Question: So here is the issue, I have 6 divs that are using . They are arranged as can be seen in the image below.

The image is the layout I am looking for, equal spacing between each of the divs, but with the end ones up against the edges of the container.
My understanding is that this cannot be done by, for example, setting a margin-right:10px on all of them, and removing the margin on the 3rd and 6th elements as these may be dragged to a different position, therefore they would no longer be in the 3rd and 6th position.
I don't think it can be done either by adding each section into a column div and setting connectWith in the jQuery sortables setting as this set of 6 are themselves inside a div that is connected to other lists, and I dont think you can have connectWith: '.connectedSortable, .column' anyway.
I did also try using the pseudo-class :nth-child(n) but could not get the margins updating correctly when the elements were dragged around :(
You can view a jsfiddle here > <URL>
The width of the boxes are currently set at 32%, the idea being I could set a 2% right/left margin on two of the boxes to give 100% (32 + 32 + 32 + 2 + 2 = 100).
So any ideas?
Are there any JavaScript ways of doing this? Any new CSS3 or HTML5 layouts usable to center the middle box? (I'm not worried about old browser compatibility).
Any help is greatly appreciated!
Thanks
[edit: some code from the fiddle]
HTML:
'''
<div id="area1" class="connectedSortable">
<div class="block"><span style="font-size:3em; color:#CCC;">1</span></div>
<div class="block"><span style="font-size:3em; color:#CCC;">2</span></div>
<div class="block"><span style="font-size:3em; color:#CCC;">3</span></div>
<div class="block"><span style="font-size:3em; color:#CCC;">4</span></div>
<div class="block"><span style="font-size:3em; color:#CCC;">5</span></div>
<div class="block"><span style="font-size:3em; color:#CCC;">6</span></div>
</div>
'''
JS:
'''
$(function() {
$(".connectedSortable ").sortable({
connectWith: ".connectedSortable"
});
$(".connectedSortable").disableSelection();
});
'''
CSS:
'''
#area1, #area2 {
border:1px solid red;
float:left;
width:680px;
margin-bottom:15px;
background:#ccc;
}
.block {
background:green;
width:32%;
height:200px;
float:left;
margin-right:1%;
margin-top:10px;
}
'''
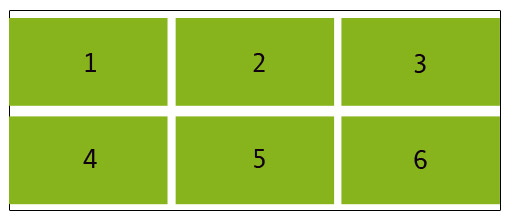
Answer: (deleted prior post):
It's not nth-child, it's the combination of floats and percentages. Here's a hacky way I "fixed" it:
<URL>
'''
#area1, #area2 {
border:1px solid red;
float:left;
width:680px;
margin-bottom:15px;
background:#ccc;
}
.block:nth-child(3n+3) {
margin-right: 0 ; // get rid of extra margin
float: right; // floating it right ensures no gap on right if rounding changes gutters
}
.block {
background:green;
width:32%; // 3 of these = 96%
float: left;
height:200px;
margin-right:2%; // 2 of these = 4% for a total of 100%
margin-top:10px;
}
'''
Used nth-child to give every 3rd element no right margin and floated right, and narrowed the container. This gives a vague approximation of what you need to do.
However, with your margins etc. based on % you will have a hard time making it perfectly consistent all the time. At some point there are going to be numbers rounded off to the nearest pixel (browsers render ultimately on pixels!) so your margins can be a pixel or two off.
There's more work that can be done to make it more consistent, but I didn't think you needed me to tweak endlessly at it; I got the impression you just want to know "what's up?" so that you can continue on it yourself. ;-)
For my two cents, I would use no floats, instead relying on display: inline-block. Inline-block is not supported in IE7 and below, though there are hacks to fake it. If IE6 and 7 are not important to the project, I would refactor the layout using inline-block.